Question: I am working on an in-house web app that uses Pylons on the backend, and I find myself in need of help figuring out why I'm getting JSON parsing errors.
The Python routine on the server is effectively this:
The client side has the following jQuery code:
When I execute the AJAX query, the server routine returns correctly, but the call to $.parseJSON() errors out. A screenshot of the Firebug console after it's errored out:

The response appears to be valid strict JSON, so my question is two-fold: why is it not parsing correctly, and how can I get it to do so? It's my understanding that jQuery is (correctly) attempting to use the browser's native JSON parser in this case - can I somehow override that and tell jQuery to not use the native parser?
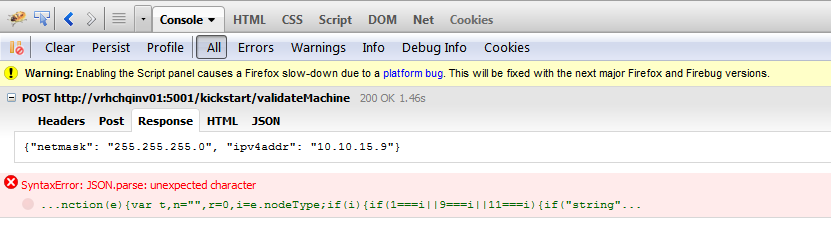
Answer: You cannot parseJSON on an object that is already a json object, seeing that the data is already a JSON according to your images
'''
{"netmask": "255.255.255.0", "ipv4addr": "10.10.15.9"}
'''
So this should be enough
'''
retObj = data;
'''